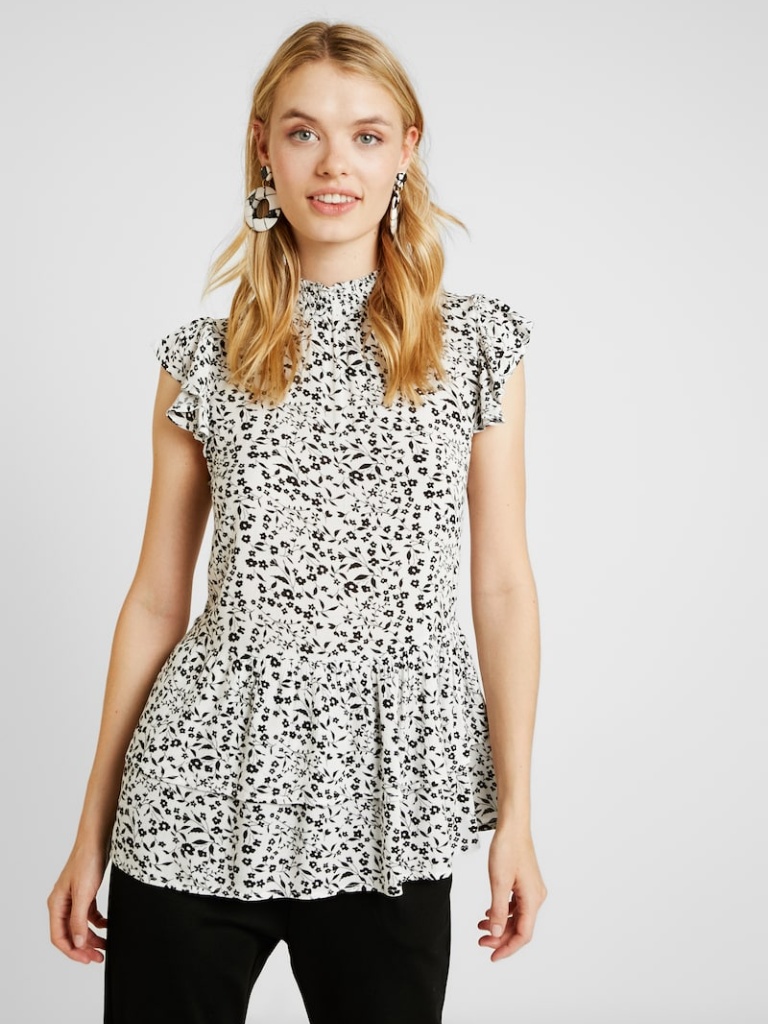
chiffon relaxed sleeveless hip length Untucked high blouse